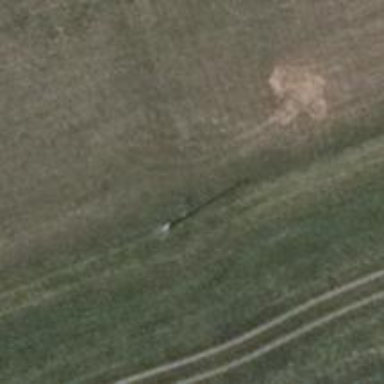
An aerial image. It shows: Power pole.